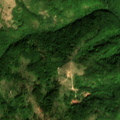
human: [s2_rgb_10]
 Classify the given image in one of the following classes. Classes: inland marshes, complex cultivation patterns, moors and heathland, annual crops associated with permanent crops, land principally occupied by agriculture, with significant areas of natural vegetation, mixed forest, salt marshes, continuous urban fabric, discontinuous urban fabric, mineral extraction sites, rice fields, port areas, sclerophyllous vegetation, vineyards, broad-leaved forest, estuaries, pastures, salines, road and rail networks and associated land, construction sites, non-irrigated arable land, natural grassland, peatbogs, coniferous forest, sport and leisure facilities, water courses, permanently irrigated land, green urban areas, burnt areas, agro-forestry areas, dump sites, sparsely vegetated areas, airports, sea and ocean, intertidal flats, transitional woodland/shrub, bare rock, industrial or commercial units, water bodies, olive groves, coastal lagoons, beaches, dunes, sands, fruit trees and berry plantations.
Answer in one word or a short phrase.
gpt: broad-leaved forest, transitional woodland/shrub